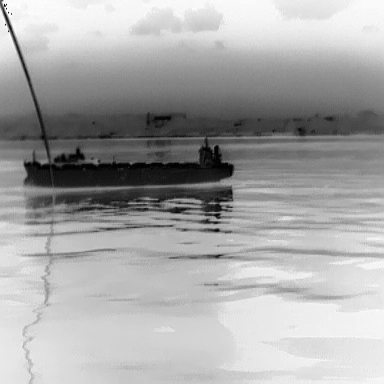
There is a liner in the infrared image.